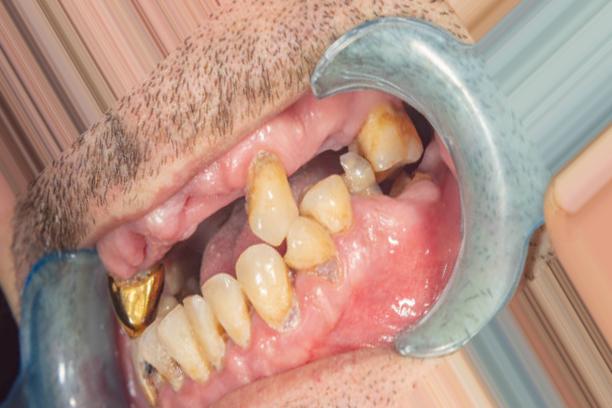
Condition: Caries